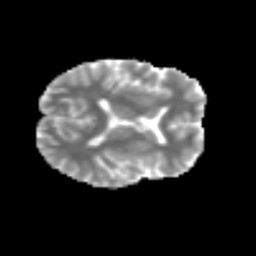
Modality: MD
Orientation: axial
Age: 57
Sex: female
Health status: ill
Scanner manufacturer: siemens
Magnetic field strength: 3 T
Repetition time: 8.7 s
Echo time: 0.11 s